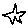
Label: star